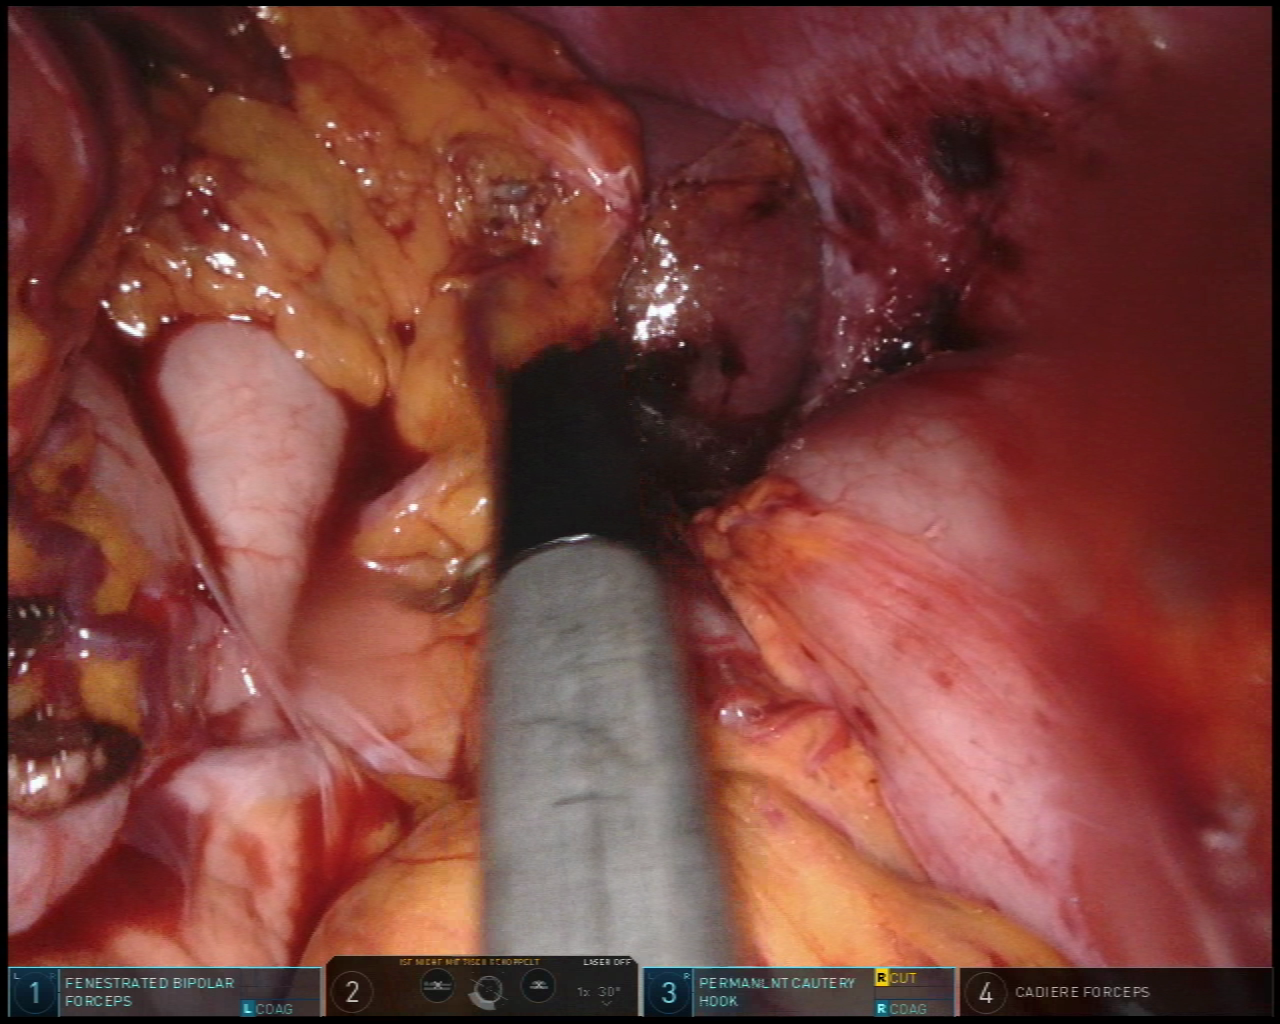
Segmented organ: abdominal_wall
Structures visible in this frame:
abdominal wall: yes
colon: yes
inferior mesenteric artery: no
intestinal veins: no
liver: yes
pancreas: no
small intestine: yes
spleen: yes
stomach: yes
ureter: no
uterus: no
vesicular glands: no